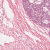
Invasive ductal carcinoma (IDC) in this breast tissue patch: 0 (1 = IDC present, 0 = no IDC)